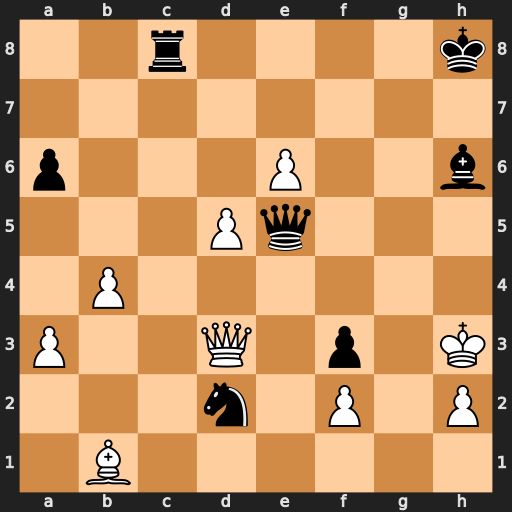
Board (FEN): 2r4k/8/p3P2b/3Pq3/1P6/P2Q1p1K/3n1P1P/1B6
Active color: w
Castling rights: -
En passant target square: -
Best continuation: Qh7#